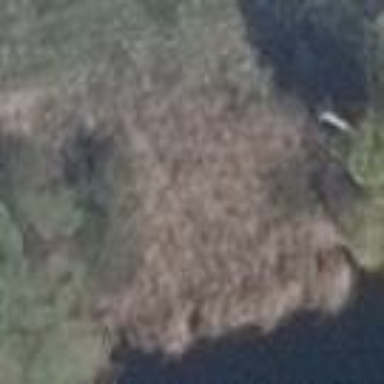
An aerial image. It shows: Reedbed wetland area.